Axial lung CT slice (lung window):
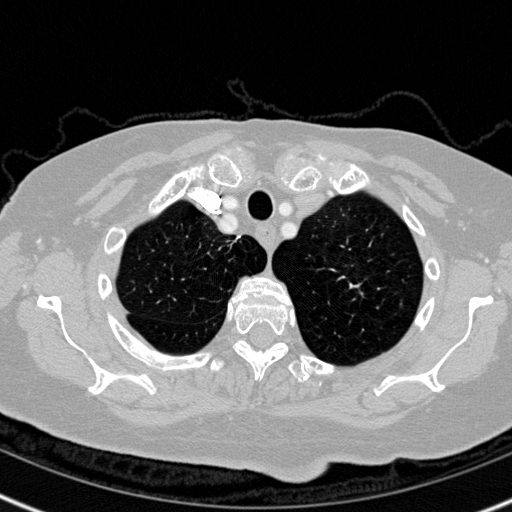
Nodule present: no